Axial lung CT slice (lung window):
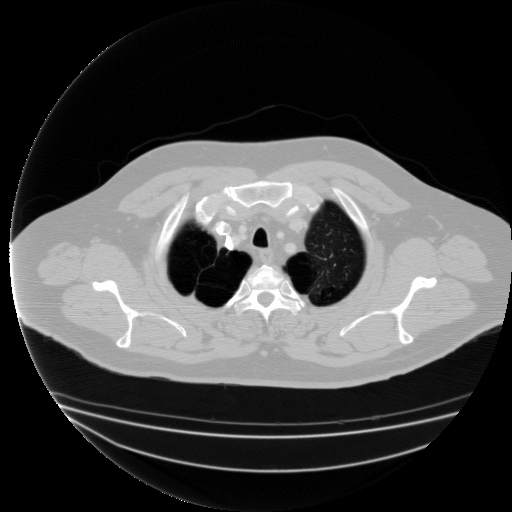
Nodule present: no